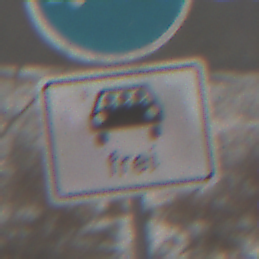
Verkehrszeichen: MehrfachbesetzePersonenkraftwagenFrei
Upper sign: Busssonderstreifen
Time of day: Midday
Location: Outdoor (Nature)
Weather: Overcast
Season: Winter
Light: Natural